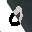
Label: 0